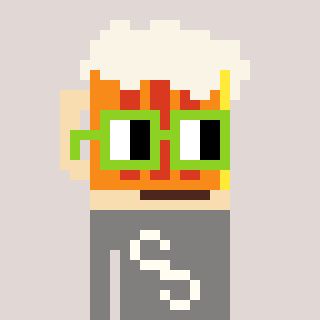
a pixel art character with square light green glasses, a beer-shaped head and a bluegrey-colored body on a warm background